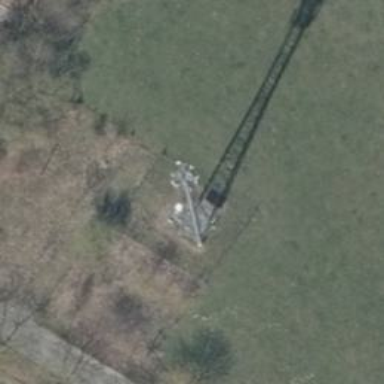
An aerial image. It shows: Communication tower.